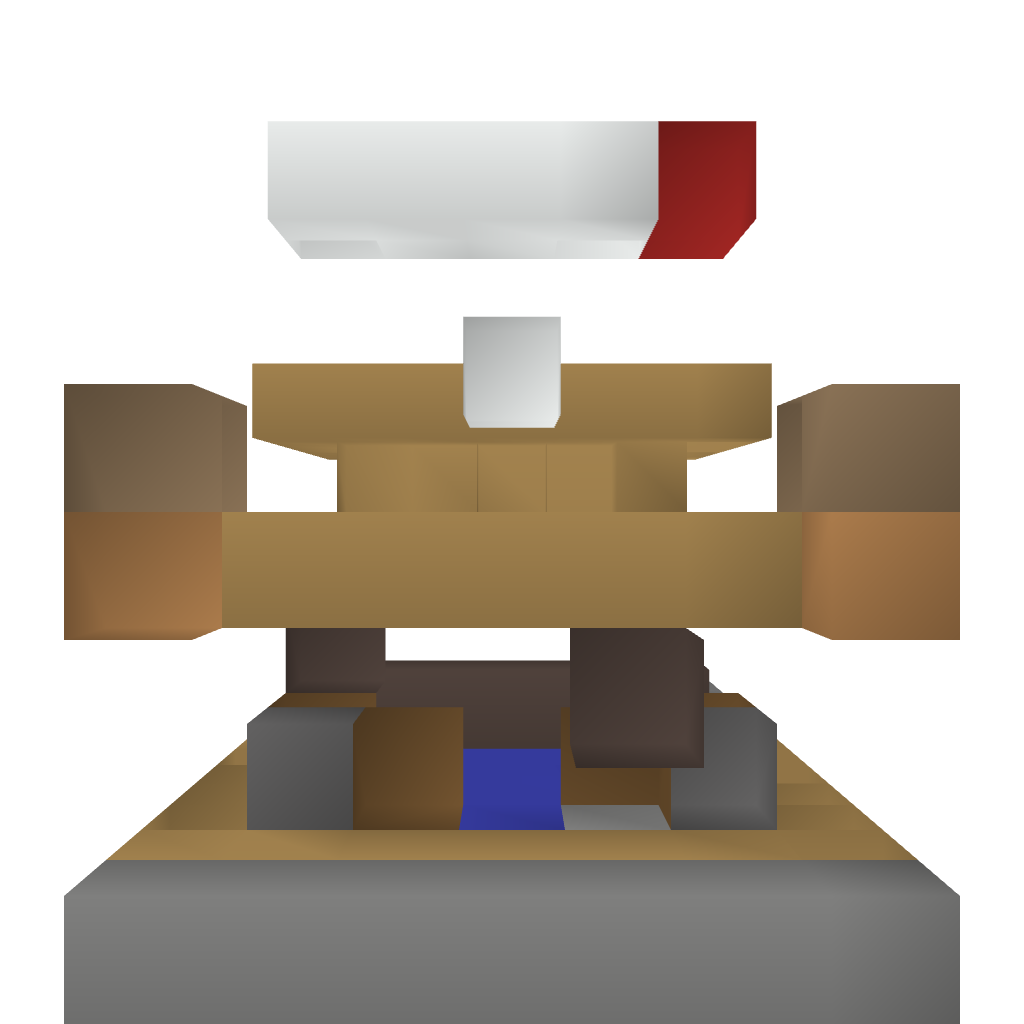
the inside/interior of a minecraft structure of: PostOffice